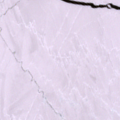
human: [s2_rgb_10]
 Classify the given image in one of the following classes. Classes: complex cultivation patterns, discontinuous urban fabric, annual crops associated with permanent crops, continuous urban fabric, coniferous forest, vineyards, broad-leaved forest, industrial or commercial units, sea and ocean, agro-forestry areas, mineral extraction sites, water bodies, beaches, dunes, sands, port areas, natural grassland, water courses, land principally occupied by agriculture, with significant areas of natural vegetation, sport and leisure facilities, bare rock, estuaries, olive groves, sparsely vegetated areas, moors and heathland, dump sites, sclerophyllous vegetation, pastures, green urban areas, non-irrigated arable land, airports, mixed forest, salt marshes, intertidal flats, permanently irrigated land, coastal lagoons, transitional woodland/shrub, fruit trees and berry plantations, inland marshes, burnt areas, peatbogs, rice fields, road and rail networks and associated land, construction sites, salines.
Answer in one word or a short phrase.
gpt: sea and ocean